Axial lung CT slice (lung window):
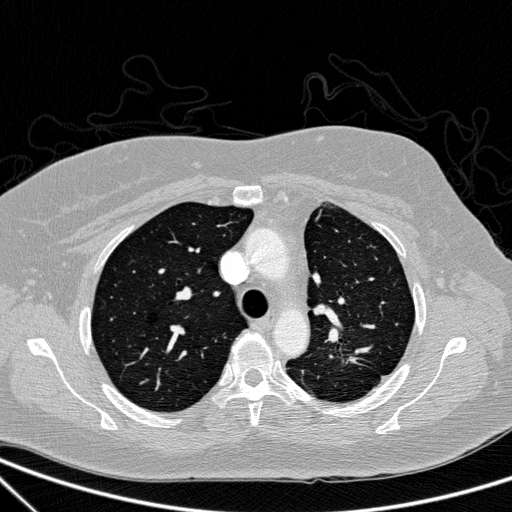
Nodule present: no